Question: I am plotting two maps next to each other using subplot. However, now, the image is turning out like this:

Is there any way to make the map part of the image larger? I would like to plot the maps side by side, by in this image, the resolution is low and the size is small.
'''
%% Graph one site at a time
nFrames = 6240; % Number of frames.
for k = 94:nFrames
h11 = subplot(1,2,1); % PM2.5
% Map of conterminous US
ax = figure(1);
set(ax, 'visible', 'off', 'units','normalized','outerposition',[0 0 1 1]);
ax = usamap('conus');
set(ax,'Position',get(h11,'Position'));
delete(h11);
states = shaperead('usastatelo', 'UseGeoCoords', true,...
'Selector',...
{@(name) ~any(strcmp(name,{'Alaska','Hawaii'})), 'Name'});
faceColors = makesymbolspec('Polygon',...
{'INDEX', [1 numel(states)], 'FaceColor', 'none'}); % NOTE - colors are random
geoshow(ax, states, 'DisplayType', 'polygon', ...
'SymbolSpec', faceColors)
framem off; gridm off; mlabel off; plabel off
hold on
% Plot data
scatterm(ax,str2double(Lat_PM25{k})', str2double(Lon_PM25{k})', 25, str2double(data_PM25{k})', 'filled');
% Colorbar
caxis([5 30]);
h = colorbar;
ylabel(h,'ug/m3');
% Title
title(['PM2.5 24-hr Concentration ', datestr(cell2mat(date_PM25(k)), 'mmm dd yyyy')]);
%%%%
h22 = subplot(1,2,2); % O3
% Map of conterminous US
ax2 = usamap('conus');
set(ax2,'Position',get(h22,'Position'));
delete(h22);
states = shaperead('usastatelo', 'UseGeoCoords', true,...
'Selector',...
{@(name) ~any(strcmp(name,{'Alaska','Hawaii'})), 'Name'});
faceColors = makesymbolspec('Polygon',...
{'INDEX', [1 numel(states)], 'FaceColor', 'none'}); % NOTE - colors are random
geoshow(ax2, states, 'DisplayType', 'polygon', ...
'SymbolSpec', faceColors)
framem off; gridm off; mlabel off; plabel off
hold on
% Plot data
scatterm(ax2,str2double(Lat_O3{k})', str2double(Lon_O3{k})', 25, str2double(data_O3{k})'*1000, 'filled');
hold on
% Colorbar
caxis([10 90]);
h = colorbar;
ylabel(h,'ppb');
% Title
title(['O3 MDA8 Concentration ', datestr(cell2mat(date_O3(k)), 'mmm dd yyyy')]); % Title changes every daytitle(str);
% Capture the frame
mov(k) = getframe(gcf); % Makes figure window pop up
% Save as jpg
eval(['print -djpeg map_US_' datestr(cell2mat(date_PM25(k)),'yyyy_mm_dd') '_PM25_24hr_O3_MDA8.jpg']);
clf
end
close(gcf)
'''
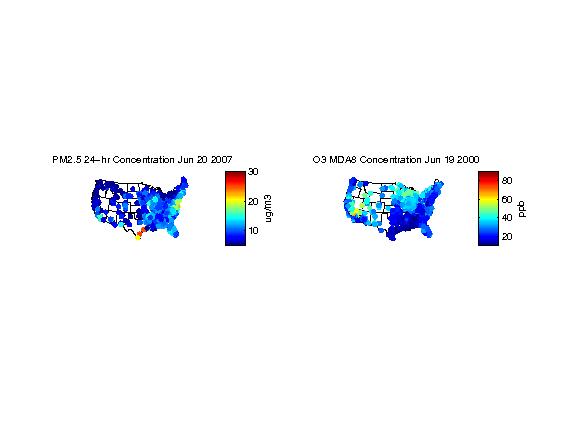
Answer: This <URL> has many great examples of FileExchange scripts dealing with size of subplots.
<URL>'